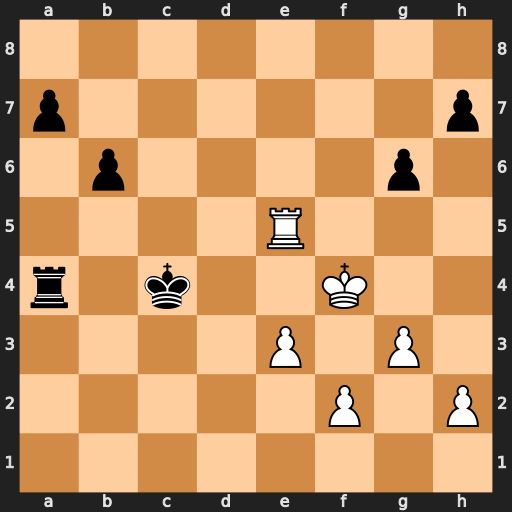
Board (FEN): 8/p6p/1p4p1/4R3/r1k2K2/4P1P1/5P1P/8
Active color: w
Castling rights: -
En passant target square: -
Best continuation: Re4+ Kb5 Rxa4 Kxa4 e4 Kb5 Kg5